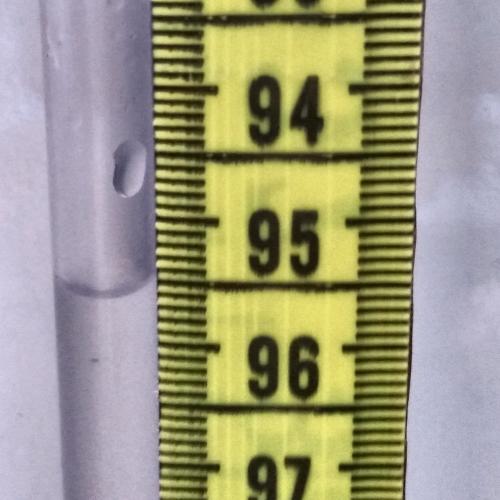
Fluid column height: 95.6 cm